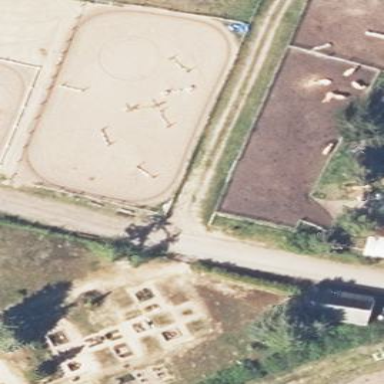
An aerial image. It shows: Equestrian pitch used for leisure and sports activities.